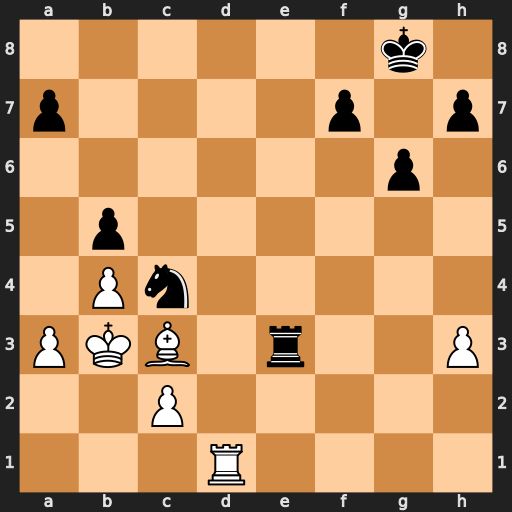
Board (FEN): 6k1/p4p1p/6p1/1p6/1Pn5/PKB1r2P/2P5/3R4
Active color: w
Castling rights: -
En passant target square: -
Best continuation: Rd8+ Re8 Rxe8#